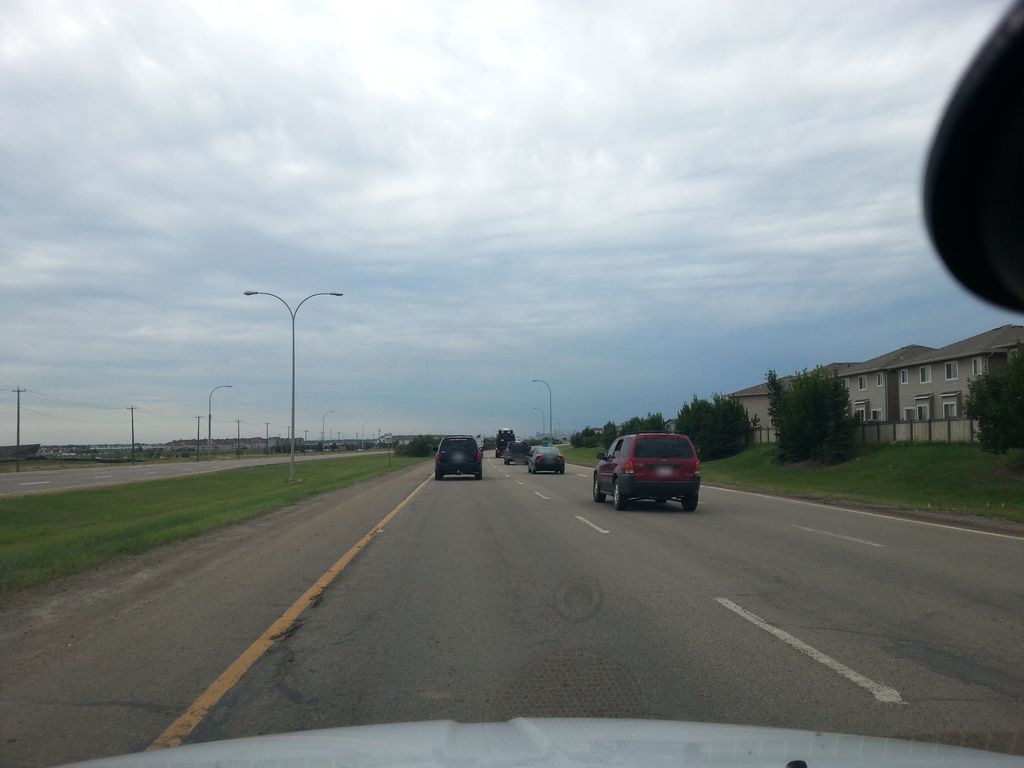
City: edmonton